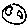
Label: moon